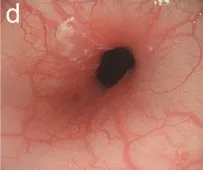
(100x) (d-f) Gastrointestinal endoscopic pictures and the pathological sections in follow-up visit. (d) Gastroscopic pictures showed normal results.
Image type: endoscopy (airway_endoscopy)